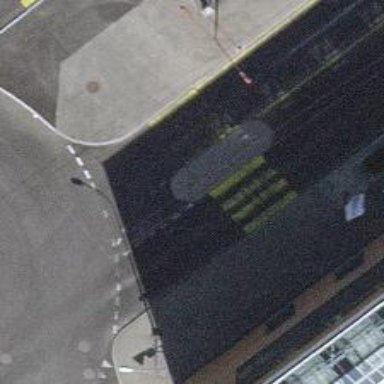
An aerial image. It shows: Marked zebra crossing with pedestrian island.